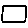
Label: square